Interaction volume radius: 5 \u00c5
Interaction volume height: 10 \u00c5
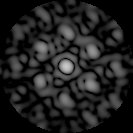
Disorder parameter: 0.5149